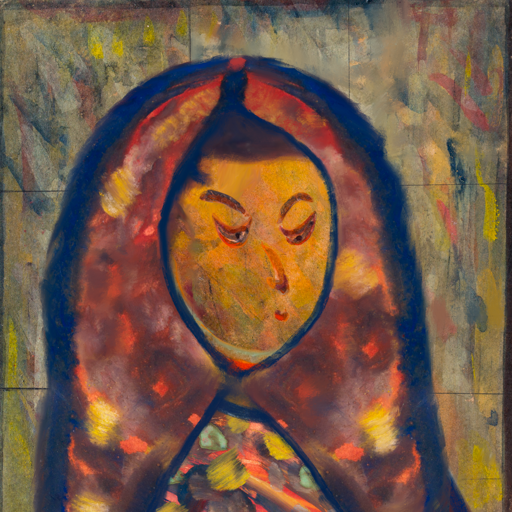
Background: GypsyMother, Head And Neck Side: Gypsy_Mother, Face Side: Hypocrite, Bust: Mother_And_Son_Mother, Hair Side: Sisters, Head Accessory: Mother_And_Son_Mother_Scarf, Second Necklace: Blank, Necklace: Blank, Baby: Blank